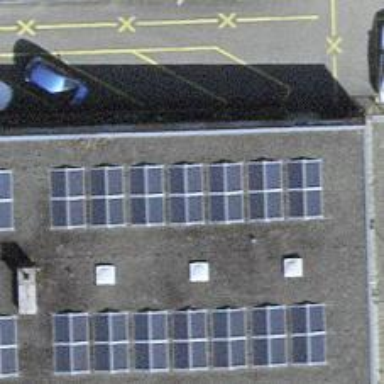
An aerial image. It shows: Solar power generator.